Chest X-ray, PA view. Patient: 28 years old, sex M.
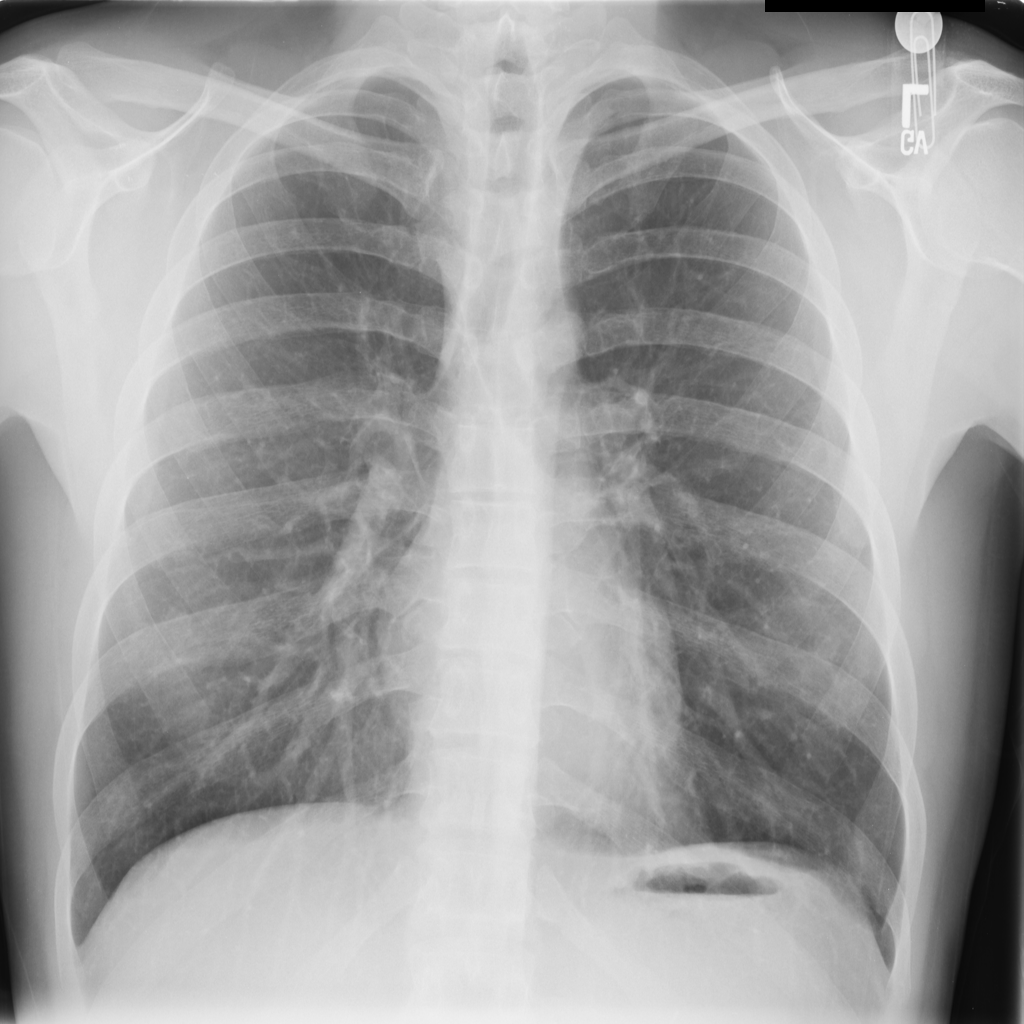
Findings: No Finding